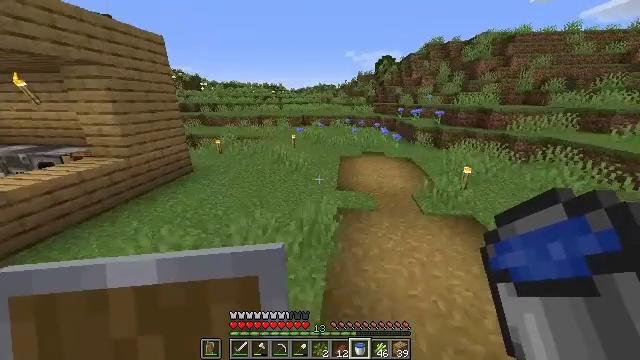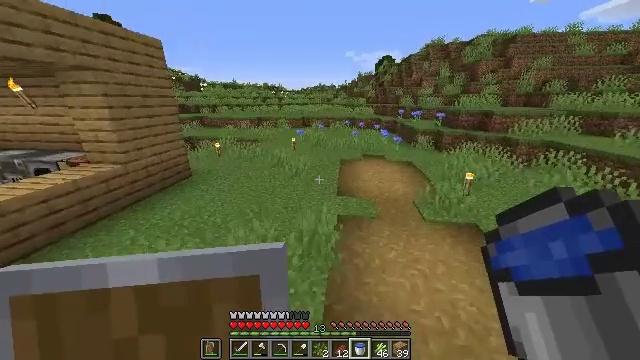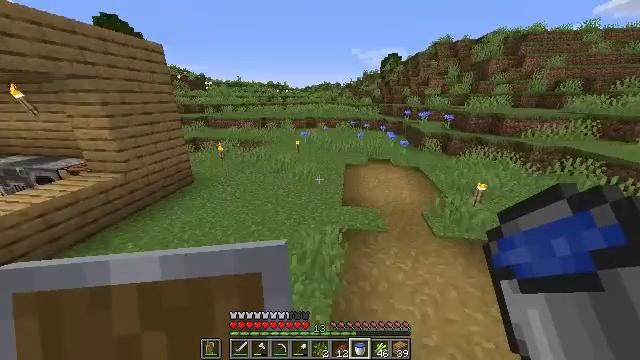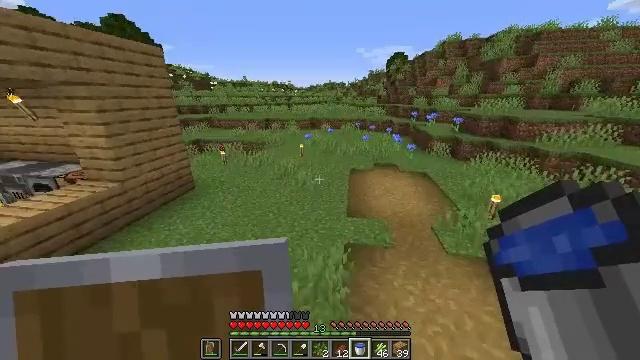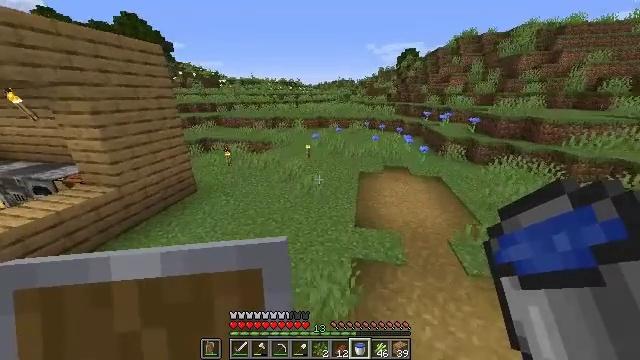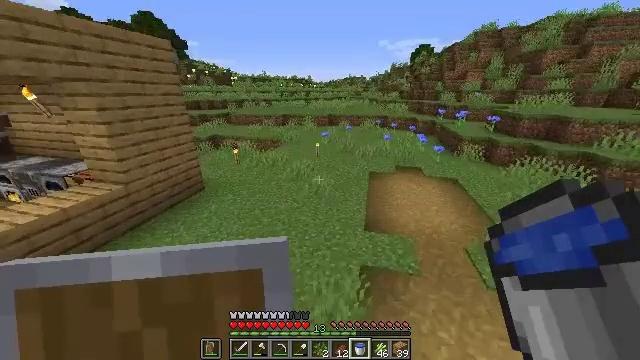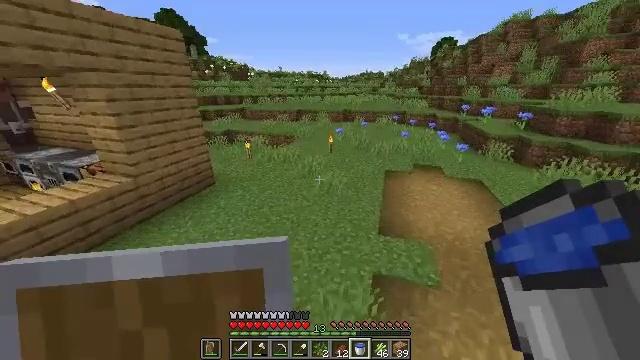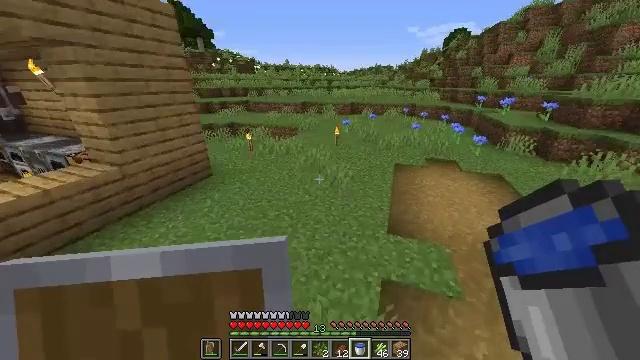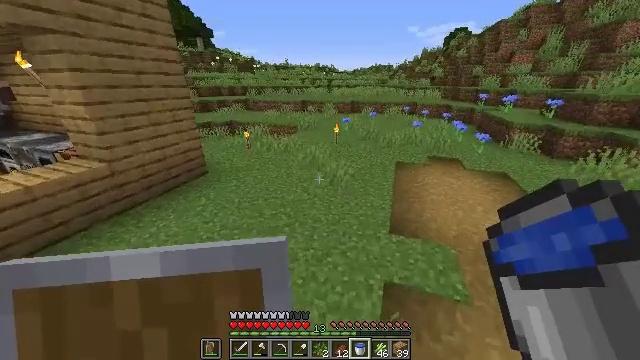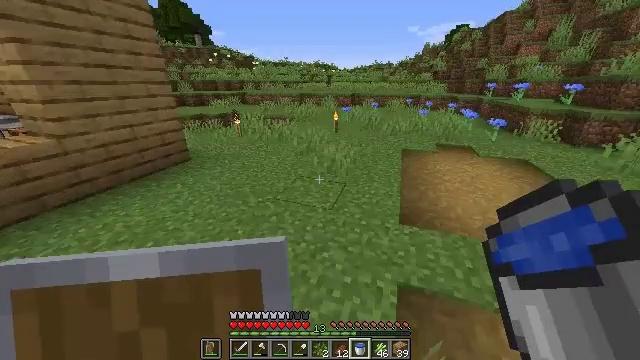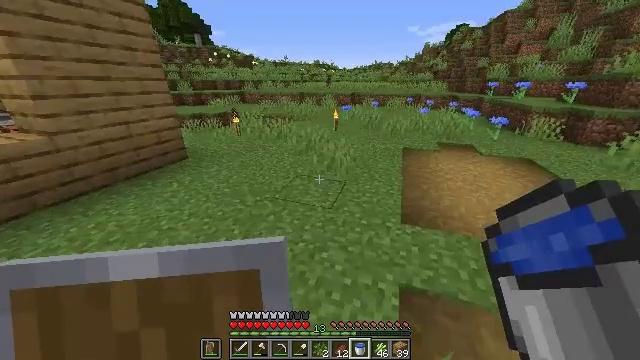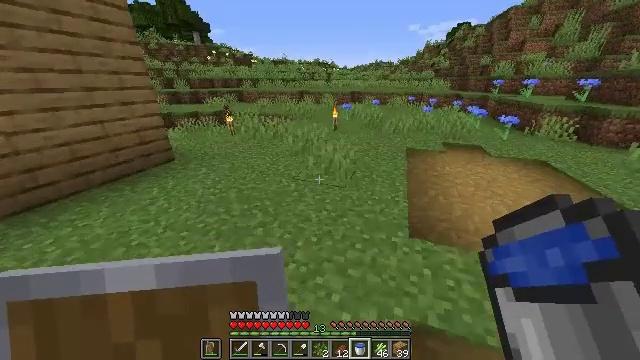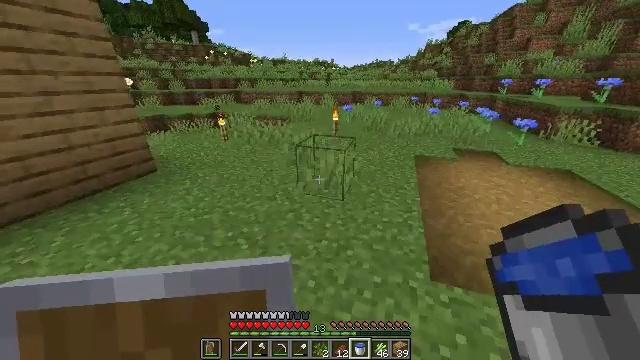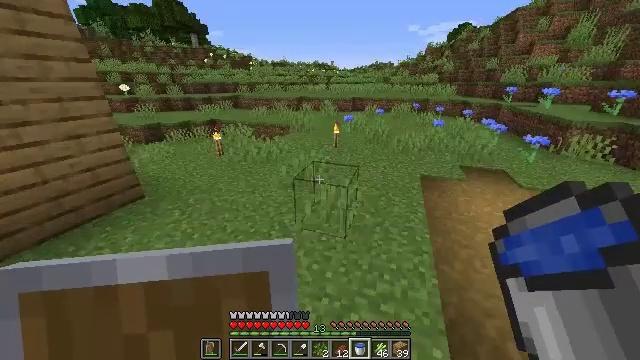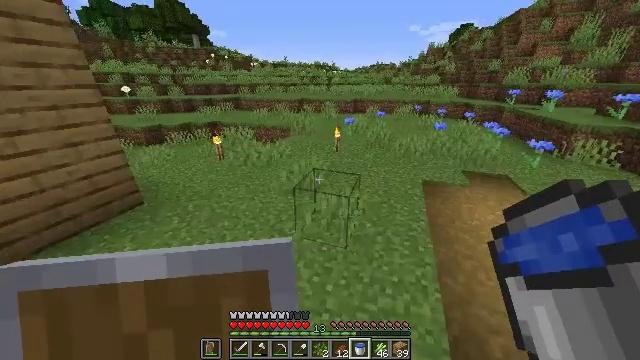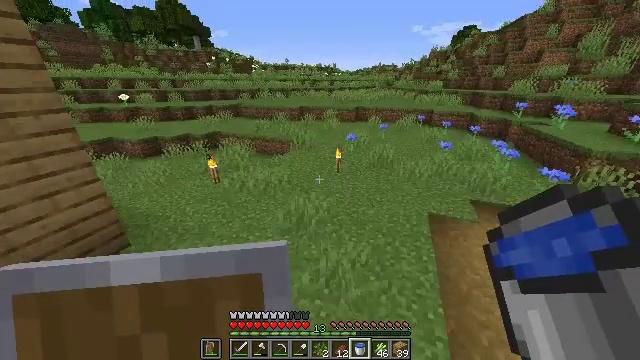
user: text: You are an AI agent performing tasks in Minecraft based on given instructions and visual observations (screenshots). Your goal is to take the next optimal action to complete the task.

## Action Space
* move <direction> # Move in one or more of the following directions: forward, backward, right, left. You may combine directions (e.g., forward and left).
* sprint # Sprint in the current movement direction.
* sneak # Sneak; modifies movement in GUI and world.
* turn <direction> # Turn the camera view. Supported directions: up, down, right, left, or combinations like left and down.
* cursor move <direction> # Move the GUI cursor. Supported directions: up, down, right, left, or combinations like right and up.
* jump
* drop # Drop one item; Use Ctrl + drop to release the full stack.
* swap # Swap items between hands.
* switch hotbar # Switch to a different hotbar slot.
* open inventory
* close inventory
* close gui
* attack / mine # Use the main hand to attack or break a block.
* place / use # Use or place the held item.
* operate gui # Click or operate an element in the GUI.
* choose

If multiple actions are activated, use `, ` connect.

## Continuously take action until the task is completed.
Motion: motion action
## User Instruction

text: Collect a cornflower for blue dye.
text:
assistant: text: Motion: move forward, jump
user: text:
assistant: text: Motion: move forward, turn left, jump
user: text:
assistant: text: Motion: move forward, turn left, jump
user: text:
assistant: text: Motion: move forward, turn left, jump
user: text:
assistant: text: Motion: move forward, turn left, jump
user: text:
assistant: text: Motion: move forward, turn left
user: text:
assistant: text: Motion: move forward, turn left and down
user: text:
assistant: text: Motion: move forward
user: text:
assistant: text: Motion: move forward
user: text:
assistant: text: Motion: move forward
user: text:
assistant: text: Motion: move forward
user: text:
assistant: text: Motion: move forward
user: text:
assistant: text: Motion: move forward, jump
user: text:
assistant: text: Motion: move forward, jump
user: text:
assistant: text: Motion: move forward, jump
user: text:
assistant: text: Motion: move forward, jump
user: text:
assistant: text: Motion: move forward, jump
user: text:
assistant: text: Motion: move forward, jump
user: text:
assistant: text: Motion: move forward, jump
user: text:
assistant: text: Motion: move forward, jump
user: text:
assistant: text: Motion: move forward, jump
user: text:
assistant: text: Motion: move forward and move right, turn left, jump
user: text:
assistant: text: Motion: move forward and move right, turn left and down, jump
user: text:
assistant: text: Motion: move forward and move right, turn left, jump
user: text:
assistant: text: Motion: move forward and move right, turn left, jump
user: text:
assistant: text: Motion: move forward and move right, turn left, jump
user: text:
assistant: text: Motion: move forward and move right, turn left, jump
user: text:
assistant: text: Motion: move forward and move right, turn left, jump
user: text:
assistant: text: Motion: move forward and move right, jump
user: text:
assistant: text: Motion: move forward and move right, jump